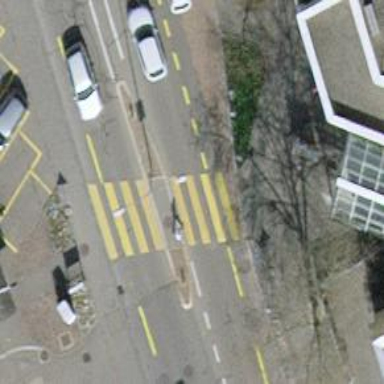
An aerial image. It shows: Zebra crossing with pedestrian island.